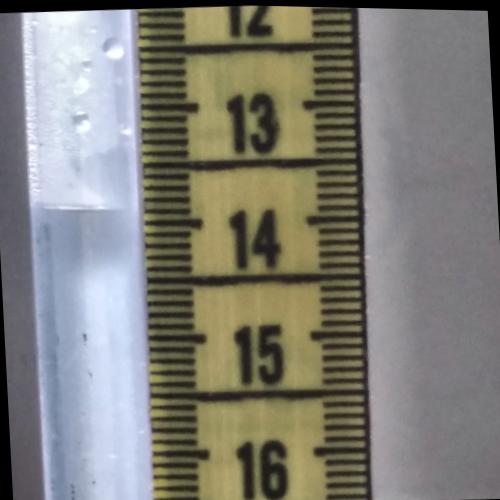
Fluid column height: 13.9 cm